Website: apple
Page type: billing-address
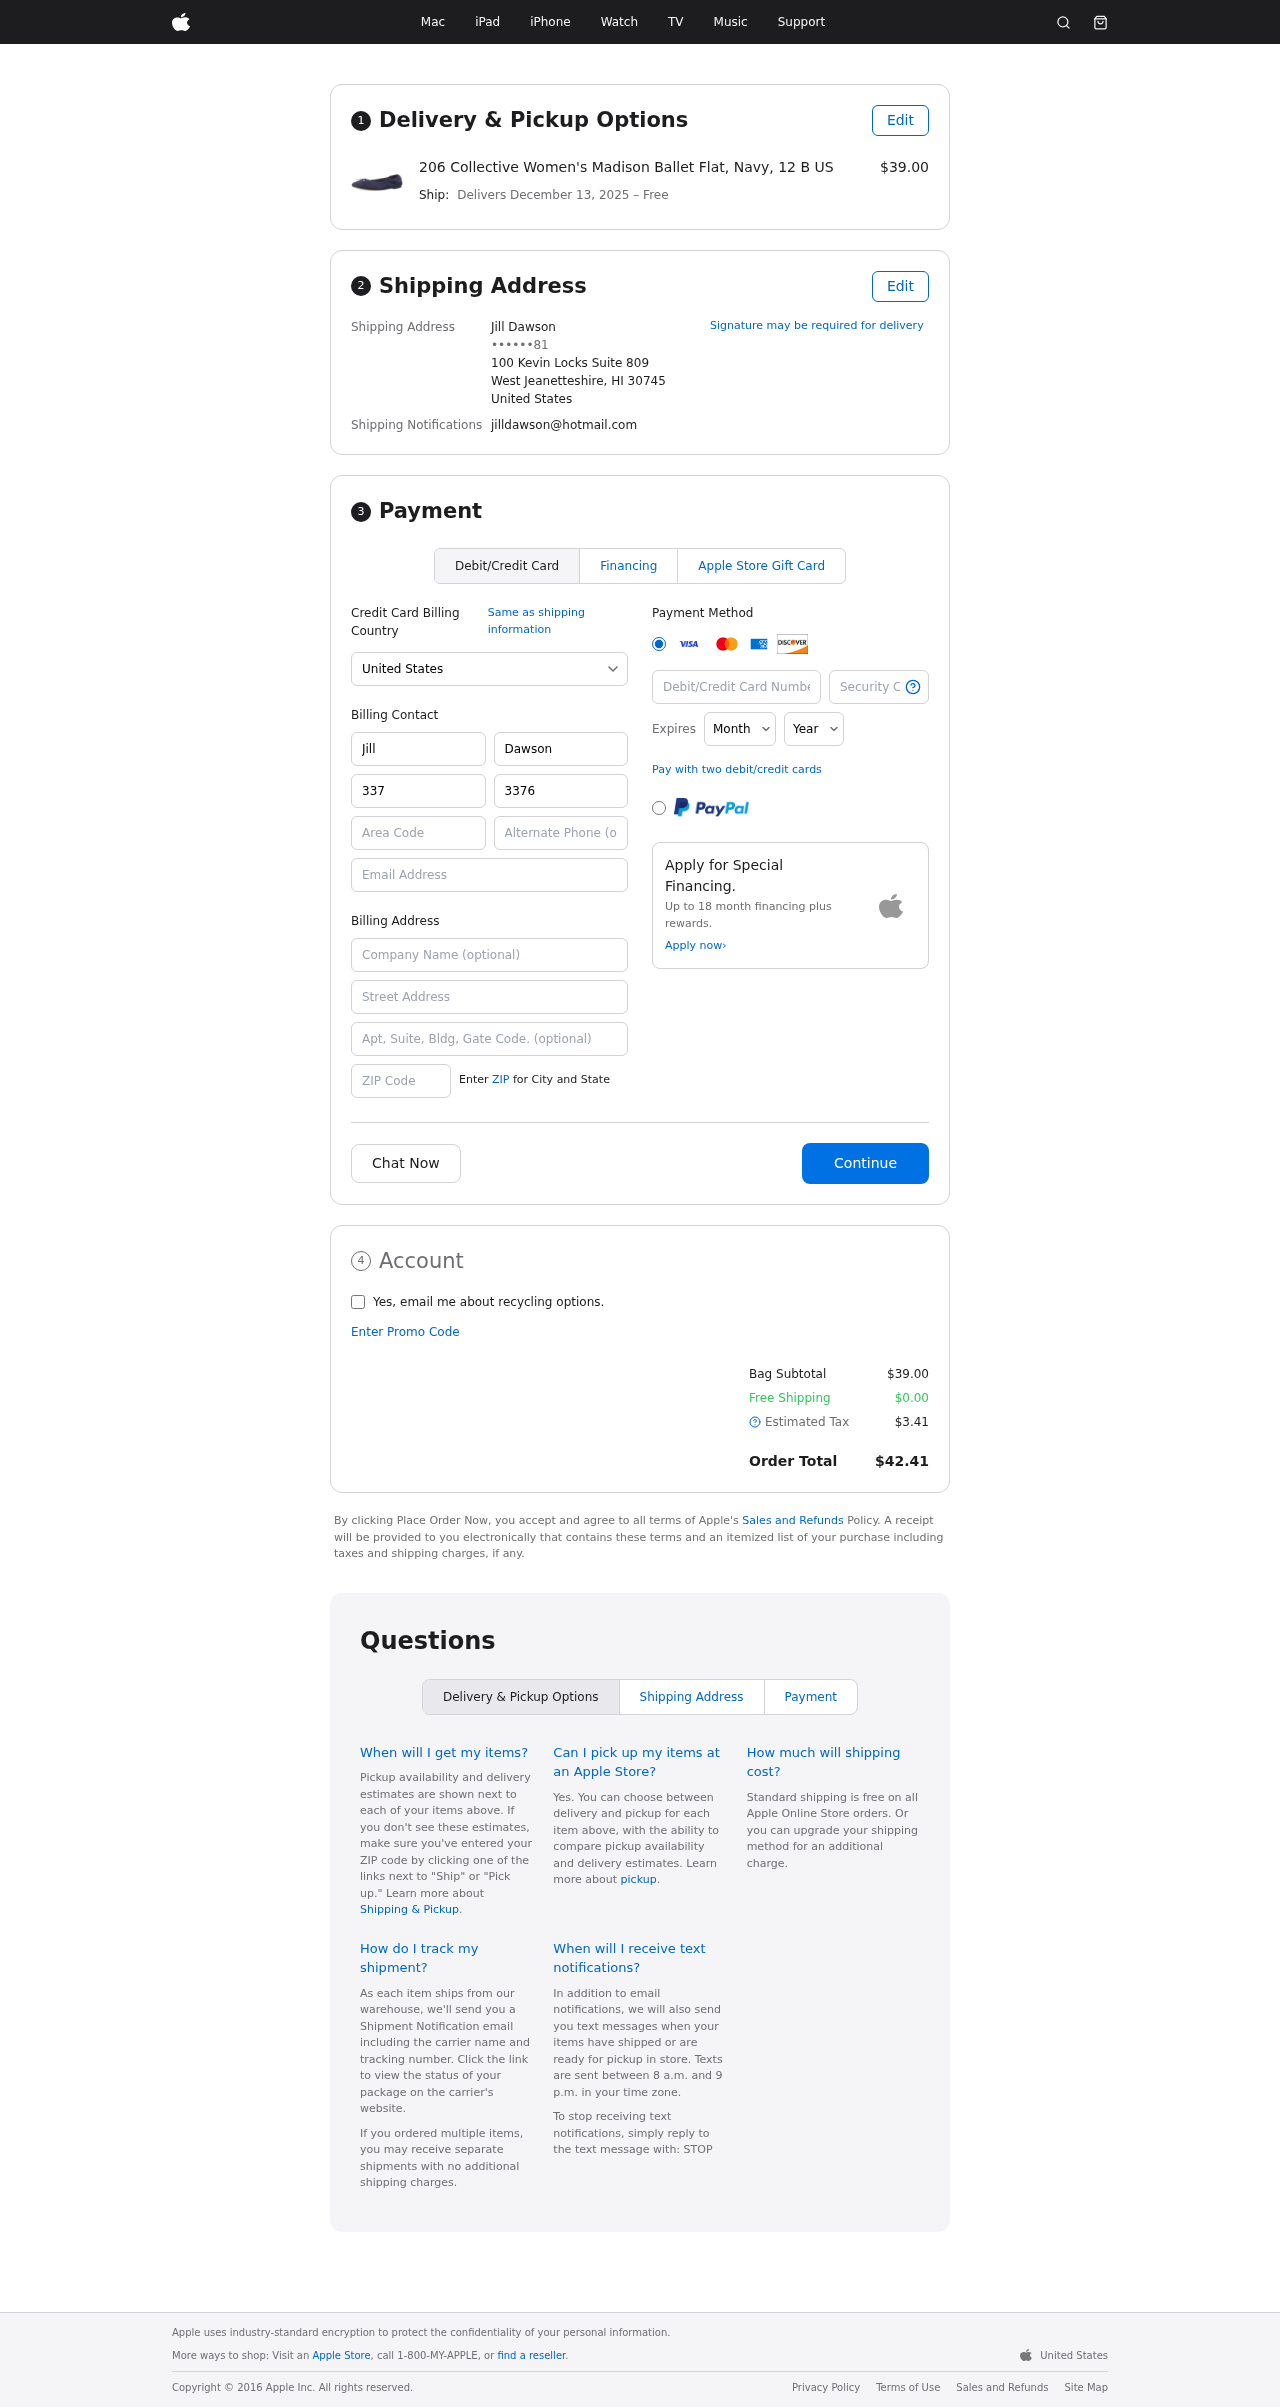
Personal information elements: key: PII_CARD_CVV
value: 388
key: PII_CARD_EXPIRY_MONTH
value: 05
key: PII_CARD_EXPIRY_YEAR
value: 29
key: PII_CARD_NUMBER
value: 4068 8811 5270 2142
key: PII_CITY_STATE_ZIP
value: West Jeanetteshire, HI 30745
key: PII_COUNTRY
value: United States
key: PII_EMAIL
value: jilldawson@hotmail.com
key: PII_FULLNAME
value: Jill Dawson
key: PII_STREET
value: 100 Kevin Locks Suite 809
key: PII_PHONE_MASKED
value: ••••••81
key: PII_BILLING_FIRSTNAME
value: Jill
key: PII_BILLING_LASTNAME
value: Dawson
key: PII_BILLING_PHONE_AREA
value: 337
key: PII_BILLING_PHONE
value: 3376484281
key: PII_BILLING_EMAIL
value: jilldawson@hotmail.com
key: PII_BILLING_COMPANY
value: Parks Group
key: PII_BILLING_STREET
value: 100 Kevin Locks Suite 809
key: PII_BILLING_STREET2
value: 980 Ryan Ranch
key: PII_BILLING_POSTCODE
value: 30745
Product elements: key: PRODUCT1_NAME
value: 206 Collective Women's Madison Ballet Flat, Navy, 12 B US
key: PRODUCT1_PRICE
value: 39
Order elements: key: ORDER_DELIVERY_DATE
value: December 13, 2025
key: ORDER_SUBTOTAL
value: $39.00
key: ORDER_SHIPPING_COST
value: $0.00
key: ORDER_TAX
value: $3.41
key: ORDER_TOTAL
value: $42.41